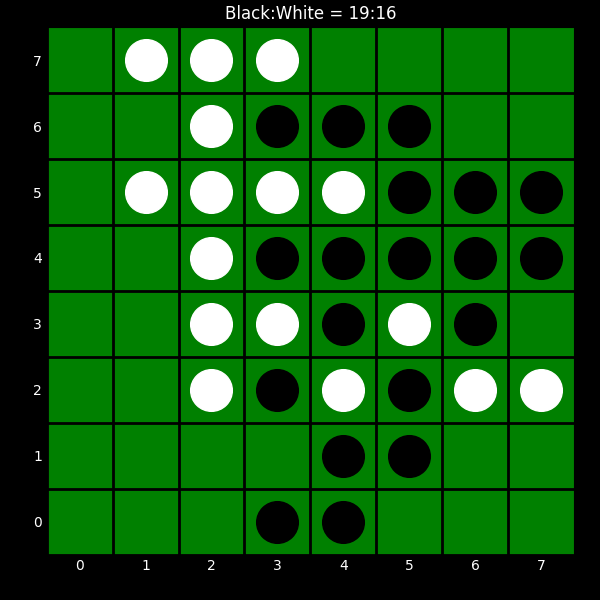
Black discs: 19
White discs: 16